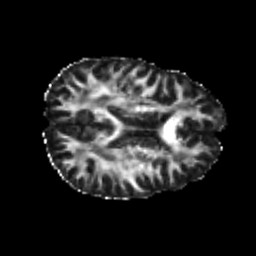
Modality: FA
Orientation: axial
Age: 25
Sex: male
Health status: healthy
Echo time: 0.074 s